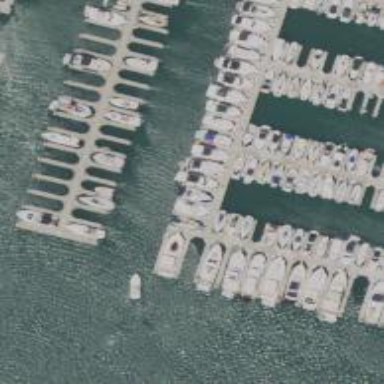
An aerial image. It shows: Pier with mooring facilities.